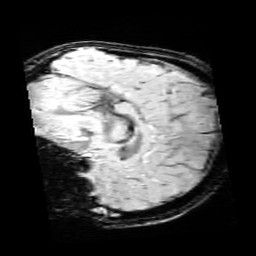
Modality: SWI
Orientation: sagittal
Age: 12
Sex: male
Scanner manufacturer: siemens
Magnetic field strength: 3 T
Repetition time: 0.027 s
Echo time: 0.02 s